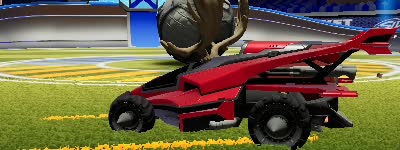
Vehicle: aftershock